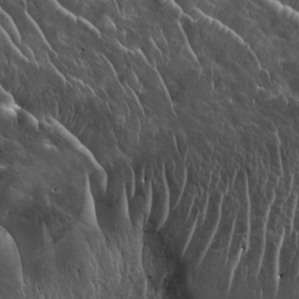
Label: non_frost